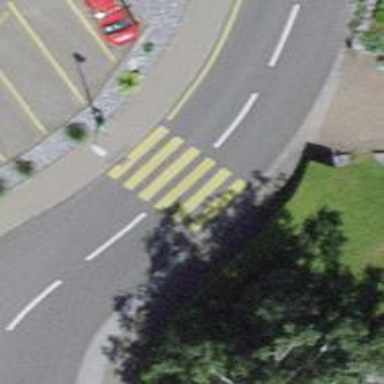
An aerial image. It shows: Uncontrolled zebra crossing with zebra markings.